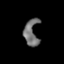
Tissue: lung
Cell type: Myeloid cells
Senescence score: 0.2228
Nuclear area (px): 372
Mean DAPI intensity: 110.952